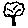
Label: tree